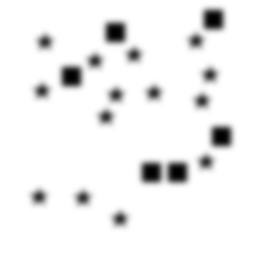
Squares: 6
Triangles: 0
Stars: 14
Total shapes: 20